Question: First of all I ask you to be lenient with me: I'm just a poor ext-js and javascript newbie...
I'm trying to adapt to my needs the <URL> in ext-js. I defined in sencha ext-js the following store:
'''
Ext.define('AM.store.M2MResources', {
extend: 'Ext.data.Store',
requires: 'Ext.direct.*', // use ext-direct for binding
model: 'AM.model.M2MResource',
autoLoad: true,
paramsAsHash:false,
autoSave: false,
pageSize: 25,
// allow the grid to interact with the paging scroller by buffering
buffered: true,
proxy: {
type: 'direct',
api: {
// create : undefined,
read : M2MResourceServlet.getM2Mresources,
// update : undefined,
// destroy : undefined
},
extraParams: {
total: 100
},
root: 'data',
fields: [{name:'label'}, {name:'address_unique'}, {name:'address_network'}, {name:'status'}],
paramOrder: 'page, start, limit',
reader: {
type: 'json',
root: 'data',
successProperty: 'success',
totalProperty: 'totalCount'
},
writer: new Ext.data.JsonWriter({
encode: false,
writeAllFields: true,
listful: true
}
)
}
});
'''
with this directJNgine server counterpart:
'''
public class M2MResourceServlet {
public static class ResourceData{
public String label;
public String address_unique;
public String address_network;
public String status;
}
public static class DirectStoreResult{
ResourceData[] data;
public int totalCount;
public boolean success = true;
public DirectStoreResult(ResourceData[] data, int totalCount) {
super();
this.data = data;
this.totalCount = totalCount;
}
}
static int counter = 0;
@DirectMethod
public DirectStoreResult getM2Mresources( Integer page, Integer start, Integer limit ) {
ArrayList<ResourceData> result = new ArrayList<ResourceData>();
// fill result list...
DirectStoreResult r = new DirectStoreResult(result.toArray(new ResourceData []{}),limit);
return r;
}
}
'''
Then I specified the following model:
'''
Ext.define('AM.model.M2MResource', {
extend: 'Ext.data.Model',
fields: [
{name:'label' },
{name:'address_unique' },
{name:'address_network' },
{name:'status' }
]
});
'''
With that I would like to load data into the following grid:
'''
Ext.define('AM.view.resgrid.M2MResources', {
extend: 'Ext.grid.Panel',
alias: 'widget.m2mresources',
title: 'All Resources Here',
verticalScrollerType: 'paginggridscroller',
store: 'M2MResources',
initComponent: function() {
console.log('initComponent function in View has been called...');
this.columns = [
{header: 'friendly name',dataIndex: 'label',flex: 1, sortable: true},
{header: 'address unique', dataIndex: 'address_unique',flex: 1},
{header: 'address network', dataIndex: 'address_network', flex: 1},
{header: 'node status',dataIndex: 'status',flex: 1}
];
this.callParent(arguments);
Ext.getStore('M2MResources').guaranteeRange(0, 100);
}
});
'''
Unfortunately, it seems the store never loads data: the grid panel shows the "loading..." symbols and no data item are shown. I suspect the issue is in the json returned by my direct method. Client-side I get the following json data records:

Could you please suggest how to solve this problem? Thank you!
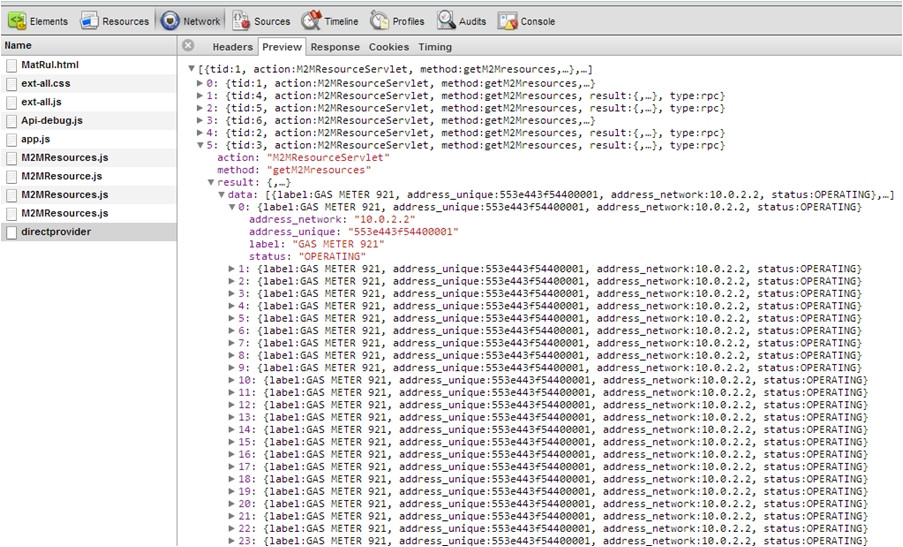
Answer: Ok, the rational answer to this problem can be found <URL>. Basically, the server side direct method must be of the form
'''
@DirectMethod
public PartialResult<ResourceData> getM2Mresources(int start, int limit) {
ResourceData[] m2mResources = ...
//...
return new PartialResult<ResourceData>(Arrays.asList(m2mResources),
m2mResources.length);
}
'''
where PartialResult class is the following:
'''
public class PartialResult<T> {
/** the partial result set */
private Collection<T> result;
/** the size of the complete result set */
private int total;
public Collection<T> getResult() {
return this.result;
}
public int getTotal() {
return this.total;
}
public void setResult(Collection<T> result) {
this.result = result;
}
public void setTotal(int total) {
this.total = total;
}
public PartialResult(Collection<T> result, int total) {
super();
this.result = result;
this.total = total;
}
'''
}
and I added some getters in ResourceData class as in the original example.
The js store is
'''
Ext.define('AM.store.M2MResources', {
extend: 'Ext.data.DirectStore',
requires: 'Ext.direct.*', // use ext-direct for binding
model: 'AM.model.M2MResource',
autoLoad: true,
buffered: true,
pageSize: 20,
purgePageCount: 0,
leadingBufferZone: 60,
trailingBufferZone: 0,
constructor : function(config) {
config = config || {};
config.proxy = {
type: 'direct',
directFn : M2MResourceServlet.getM2Mresources,
reader: {
type: 'json',
root: 'result'
},
paramOrder: 'start,limit',
paramsAsHash: false
};
this.callParent([config]);
},
toString: function() {
return 'M2MResources: count = ' + this.getCount() + ', totalCount = '
+ this.getTotalCount();
}
});
'''
Apparently, this is doing exactly what I wanted to do. So thank you Adam Davis! Anyway, I would appreciate if someone could explain why the 'directFn' element must be used instead of 'api'...